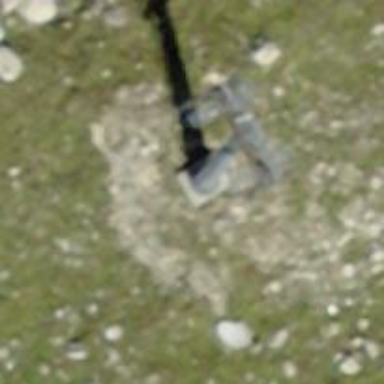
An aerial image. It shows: Pylon for aerialway.